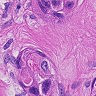
Metastatic tissue present: yes